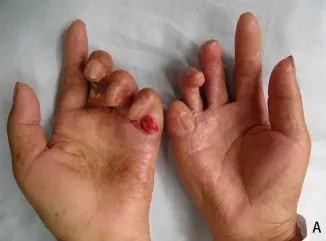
Clinical features of the hand lesions. (A, B) Contracture deformity of both hands was evident, and an ulcer was detected on the flexor side of the 5th metacarpophalangeal joint of the left hand.
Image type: medical_photograph (other_medical_photograph)